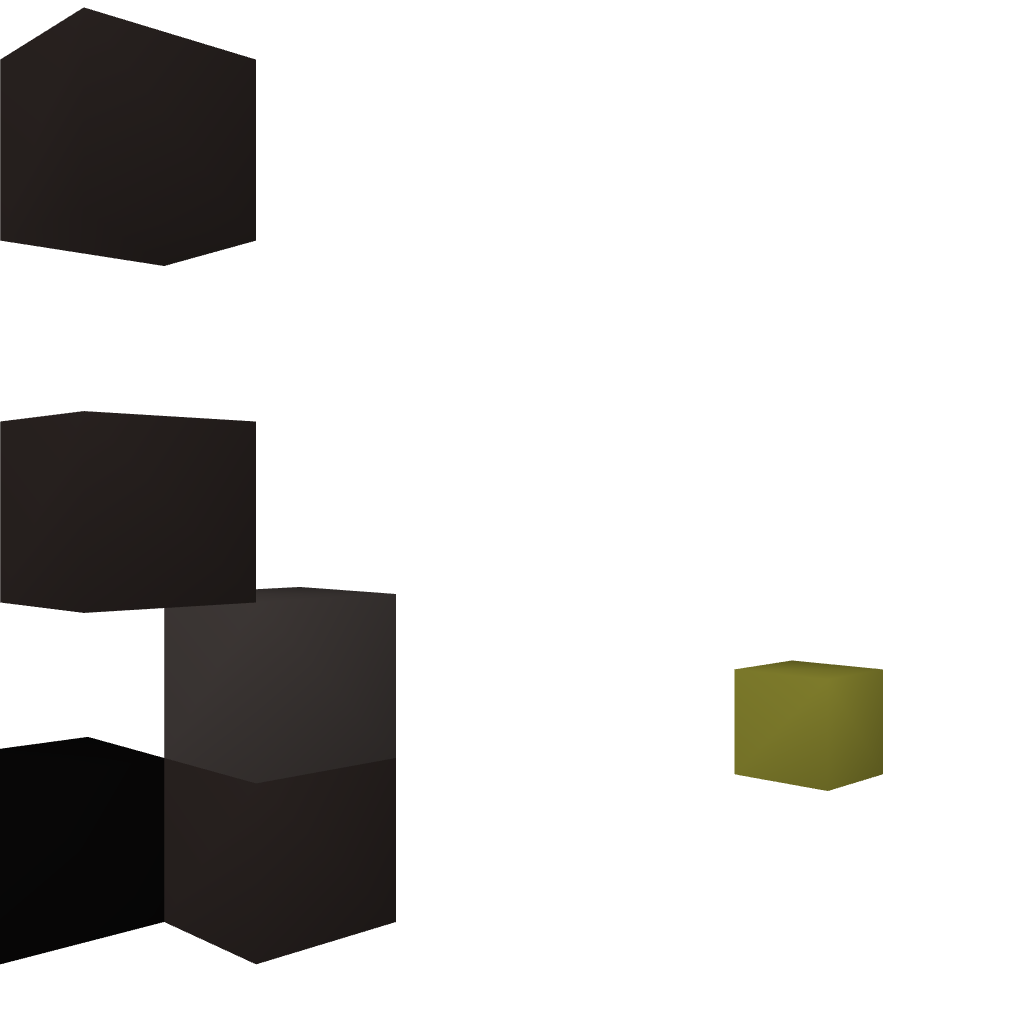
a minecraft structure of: Brewer Compact Lab